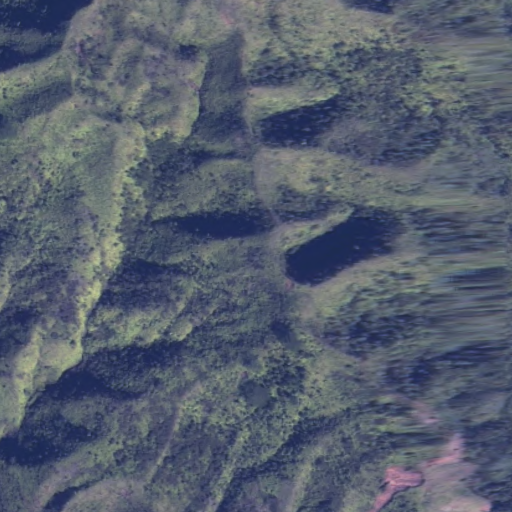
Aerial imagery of mountain in Hawaii named Laʻauhihaʻihaʻi containing only unknown